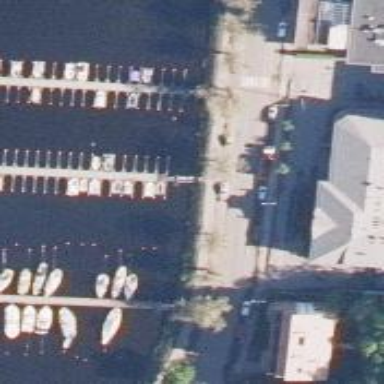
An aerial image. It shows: Pier with mooring facilities.